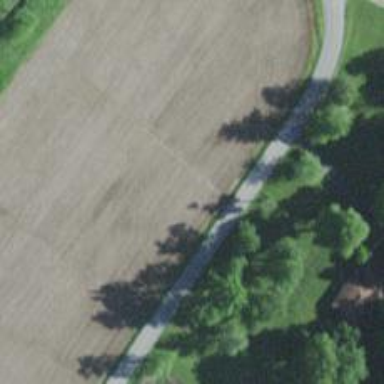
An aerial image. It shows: Secondary road.